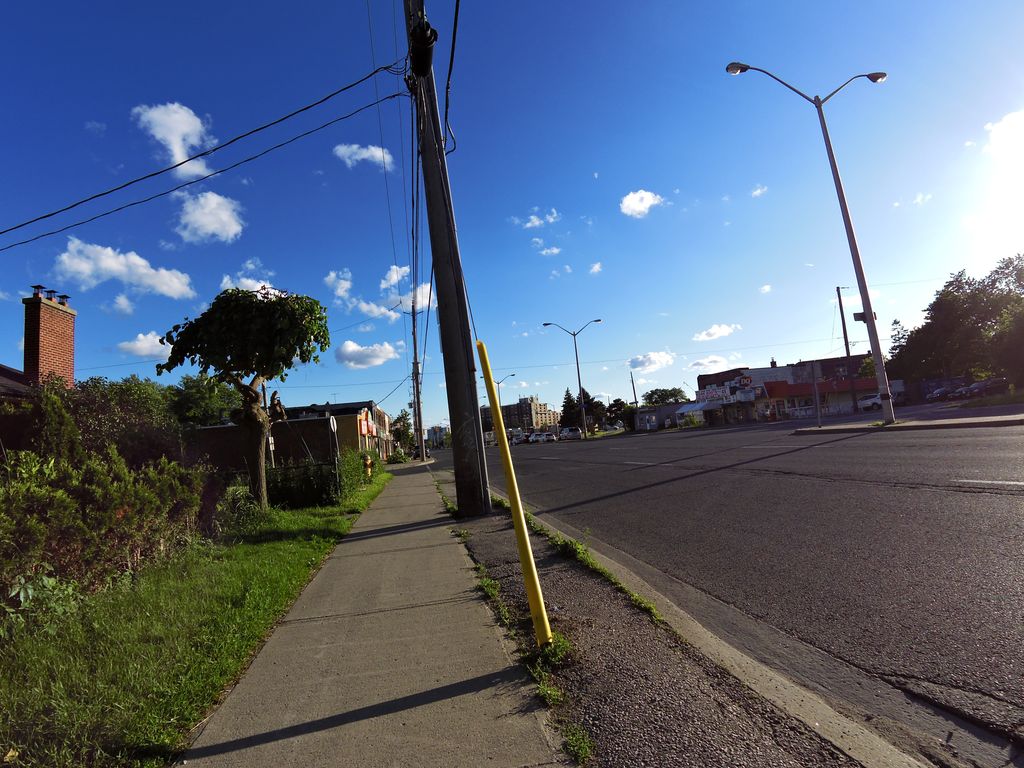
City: toronto